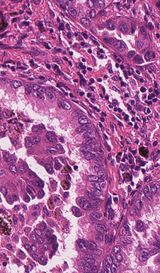
Tumor epithelial tissue: yes
Tumor-associated stroma tissue: yes
Normal tissue: no